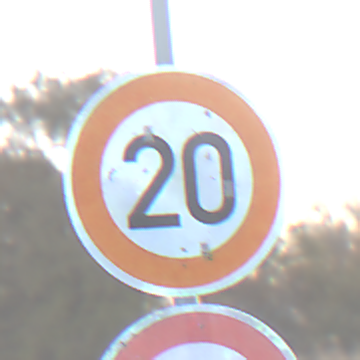
Verkehrszeichen: Geschwindigkeit20
Zusatzzeichen unten: VerbotUeberholenEinspurigeFahrzeuge
Umgebung: Outdoor, Nature
Tageszeit: SunriseSunset
Wetter: Clear
Licht: Natural
Jahreszeit: Winter
Kontrast: LowContrast